Aerial crown-view tile of a tropical tree (Barro Colorado Island, Panama), acquired 20250414:
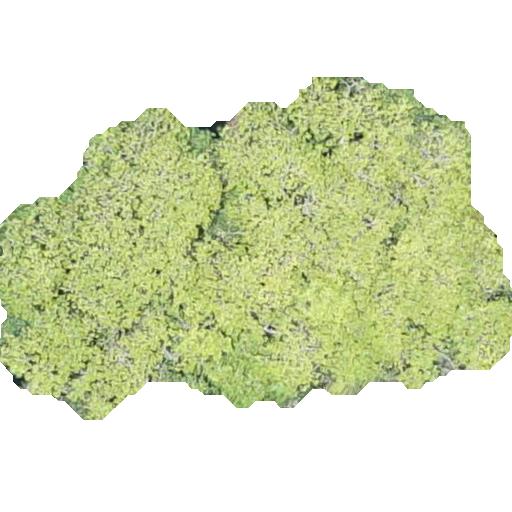
Species: Apeiba membranacea
GBIF accepted scientific name: Apeiba membranacea
Crown area: 194.751 m²